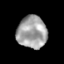
Tissue: skin
Cell type: Epithelial cells
Senescence score: 0.2617
Nuclear area (px): 940
Mean DAPI intensity: 162.34